Question: this is my first asp.net project and i am trying to live it but i am not sure about setting of 'web.config' file.
500 - Internal server error.
There is a problem with the resource you are looking for, and it cannot be displayed.

'''
<?xml version="1.0"?>
<!--
Note: As an alternative to hand editing this file you can use the
web admin tool to configure settings for your application. Use
the Website->Asp.Net Configuration option in Visual Studio.
A full list of settings and comments can be found in
machine.config.comments usually located in
\Windows\Microsoft.Net\Framework2.x\Config
-->
<configuration>
<configSections>
<sectionGroup name="system.web.extensions" type="System.Web.Configuration.SystemWebExtensionsSectionGroup, System.Web.Extensions, Version=3.5.0.0, Culture=neutral, PublicKeyToken=31BF3856AD364E35">
<sectionGroup name="scripting" type="System.Web.Configuration.ScriptingSectionGroup, System.Web.Extensions, Version=3.5.0.0, Culture=neutral, PublicKeyToken=31BF3856AD364E35">
<section name="scriptResourceHandler" type="System.Web.Configuration.ScriptingScriptResourceHandlerSection, System.Web.Extensions, Version=3.5.0.0, Culture=neutral, PublicKeyToken=31BF3856AD364E35" requirePermission="false" allowDefinition="MachineToApplication"/>
<sectionGroup name="webServices" type="System.Web.Configuration.ScriptingWebServicesSectionGroup, System.Web.Extensions, Version=3.5.0.0, Culture=neutral, PublicKeyToken=31BF3856AD364E35">
<section name="jsonSerialization" type="System.Web.Configuration.ScriptingJsonSerializationSection, System.Web.Extensions, Version=3.5.0.0, Culture=neutral, PublicKeyToken=31BF3856AD364E35" requirePermission="false" allowDefinition="Everywhere"/>
<section name="profileService" type="System.Web.Configuration.ScriptingProfileServiceSection, System.Web.Extensions, Version=3.5.0.0, Culture=neutral, PublicKeyToken=31BF3856AD364E35" requirePermission="false" allowDefinition="MachineToApplication"/>
<section name="authenticationService" type="System.Web.Configuration.ScriptingAuthenticationServiceSection, System.Web.Extensions, Version=3.5.0.0, Culture=neutral, PublicKeyToken=31BF3856AD364E35" requirePermission="false" allowDefinition="MachineToApplication"/>
<section name="roleService" type="System.Web.Configuration.ScriptingRoleServiceSection, System.Web.Extensions, Version=3.5.0.0, Culture=neutral, PublicKeyToken=31BF3856AD364E35" requirePermission="false" allowDefinition="MachineToApplication"/>
</sectionGroup>
</sectionGroup>
</sectionGroup>
</configSections>
<appSettings/>
<connectionStrings>
<!--<add name="dbconnection" connectionString="Data Source=DESIGNER02;Integrated Security=true;Initial Catalog=cozmotest" />
<add name="cozmotestConnectionString" connectionString="Data Source=DESIGNER02;Initial Catalog=cozmotest;Integrated Security=True"
providerName="System.Data.SqlClient" />
<add name="northwindConnectionString" connectionString="Data Source=DESIGNER02;Initial Catalog=northwind;Integrated Security=True"
providerName="System.Data.SqlClient" />-->
<add name="ConnectionString" connectionString="Data Source=.\SQLEXPRESS;AttachDbFilename=|DataDirectory|\Database.mdf;Integrated Security=True;User Instance=True"
providerName="System.Data.SqlClient" />
</connectionStrings>
<system.web>
<customErrors mode="Off"/>
<compilation debug="true"/>
<!--<sessionState cookieless="false" timeout="10"></sessionState>-->
<!--
Set compilation debug="true" to insert debugging
symbols into the compiled page. Because this
affects performance, set this value to true only
during development.
-->
<compilation debug="true">
<assemblies>
<add assembly="System.Core, Version=3.5.0.0, Culture=neutral, PublicKeyToken=B77A5C561934E089"/>
<add assembly="System.Web.Extensions, Version=3.5.0.0, Culture=neutral, PublicKeyToken=31BF3856AD364E35"/>
<add assembly="System.Data.DataSetExtensions, Version=3.5.0.0, Culture=neutral, PublicKeyToken=B77A5C561934E089"/>
<add assembly="System.Xml.Linq, Version=3.5.0.0, Culture=neutral, PublicKeyToken=B77A5C561934E089"/>
</assemblies>
</compilation>
<!--
The <authentication> section enables configuration
of the security authentication mode used by
ASP.NET to identify an incoming user.
-->
<authentication mode="Windows"/>
<!--The <customErrors> section enables configuration
of what to do if/when an unhandled error occurs
during the execution of a request. Specifically,
it enables developers to configure html error pages
to be displayed in place of a error stack trace.-->
<customErrors mode="RemoteOnly" defaultRedirect="GenericErrorPage.htm">
<error statusCode="403" redirect="NoAccess.htm" />
<error statusCode="404" redirect="errorPage.aspx" />
</customErrors>
<!--ValidateRequest="false supporting rich text field free rich text ">-->
<pages validateRequest="false">
<controls>
<add tagPrefix="asp" namespace="System.Web.UI" assembly="System.Web.Extensions, Version=3.5.0.0, Culture=neutral, PublicKeyToken=31BF3856AD364E35"/>
<add tagPrefix="asp" namespace="System.Web.UI.WebControls" assembly="System.Web.Extensions, Version=3.5.0.0, Culture=neutral, PublicKeyToken=31BF3856AD364E35"/>
</controls>
</pages>
<httpHandlers>
<remove verb="*" path="*.asmx"/>
<add verb="*" path="*.asmx" validate="false" type="System.Web.Script.Services.ScriptHandlerFactory, System.Web.Extensions, Version=3.5.0.0, Culture=neutral, PublicKeyToken=31BF3856AD364E35"/>
<add verb="*" path="*_AppService.axd" validate="false" type="System.Web.Script.Services.ScriptHandlerFactory, System.Web.Extensions, Version=3.5.0.0, Culture=neutral, PublicKeyToken=31BF3856AD364E35"/>
<add verb="GET,HEAD" path="ScriptResource.axd" type="System.Web.Handlers.ScriptResourceHandler, System.Web.Extensions, Version=3.5.0.0, Culture=neutral, PublicKeyToken=31BF3856AD364E35" validate="false"/>
</httpHandlers>
<httpModules>
<add name="ScriptModule" type="System.Web.Handlers.ScriptModule, System.Web.Extensions, Version=3.5.0.0, Culture=neutral, PublicKeyToken=31BF3856AD364E35"/>
</httpModules>
</system.web>
<system.codedom>
<compilers>
<compiler language="c#;cs;csharp" extension=".cs" warningLevel="4" type="Microsoft.CSharp.CSharpCodeProvider, System, Version=2.0.0.0, Culture=neutral, PublicKeyToken=b77a5c561934e089">
<providerOption name="CompilerVersion" value="v3.5"/>
<providerOption name="WarnAsError" value="false"/>
</compiler>
<compiler language="vb;vbs;visualbasic;vbscript" extension=".vb" warningLevel="4" type="Microsoft.VisualBasic.VBCodeProvider, System, Version=2.0.0.0, Culture=neutral, PublicKeyToken=b77a5c561934e089">
<providerOption name="CompilerVersion" value="v3.5"/>
<providerOption name="OptionInfer" value="true"/>
<providerOption name="WarnAsError" value="false"/>
</compiler>
</compilers>
</system.codedom>
<!--
The system.webServer section is required for running ASP.NET AJAX under Internet
Information Services 7.0. It is not necessary for previous version of IIS.
-->
<system.webServer>
<validation validateIntegratedModeConfiguration="false"/>
<modules>
<remove name="ScriptModule"/>
<add name="ScriptModule" preCondition="managedHandler" type="System.Web.Handlers.ScriptModule, System.Web.Extensions, Version=3.5.0.0, Culture=neutral, PublicKeyToken=31BF3856AD364E35"/>
</modules>
<handlers>
<remove name="WebServiceHandlerFactory-Integrated"/>
<remove name="ScriptHandlerFactory"/>
<remove name="ScriptHandlerFactoryAppServices"/>
<remove name="ScriptResource"/>
<add name="ScriptHandlerFactory" verb="*" path="*.asmx" preCondition="integratedMode" type="System.Web.Script.Services.ScriptHandlerFactory, System.Web.Extensions, Version=3.5.0.0, Culture=neutral, PublicKeyToken=31BF3856AD364E35"/>
<add name="ScriptHandlerFactoryAppServices" verb="*" path="*_AppService.axd" preCondition="integratedMode" type="System.Web.Script.Services.ScriptHandlerFactory, System.Web.Extensions, Version=3.5.0.0, Culture=neutral, PublicKeyToken=31BF3856AD364E35"/>
<add name="ScriptResource" preCondition="integratedMode" verb="GET,HEAD" path="ScriptResource.axd" type="System.Web.Handlers.ScriptResourceHandler, System.Web.Extensions, Version=3.5.0.0, Culture=neutral, PublicKeyToken=31BF3856AD364E35"/>
</handlers>
</system.webServer>
<runtime>
<assemblyBinding xmlns="urn:schemas-microsoft-com:asm.v1">
<dependentAssembly>
<assemblyIdentity name="System.Web.Extensions" publicKeyToken="31bf3856ad364e35"/>
<bindingRedirect oldVersion="1.0.0.0-1.1.0.0" newVersion="3.5.0.0"/>
</dependentAssembly>
<dependentAssembly>
<assemblyIdentity name="System.Web.Extensions.Design" publicKeyToken="31bf3856ad364e35"/>
<bindingRedirect oldVersion="1.0.0.0-1.1.0.0" newVersion="3.5.0.0"/>
</dependentAssembly>
</assemblyBinding>
</runtime>
</configuration>
'''
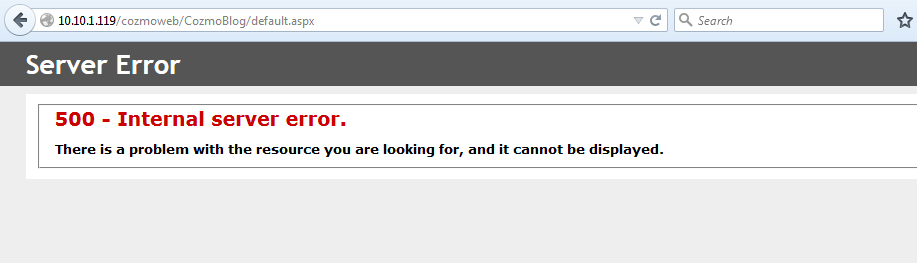
Answer: Have a look to the link in the comment and check your connection string. The catalog name is not mentioned.